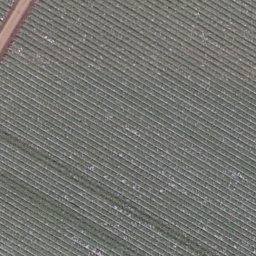
Label: agricultural